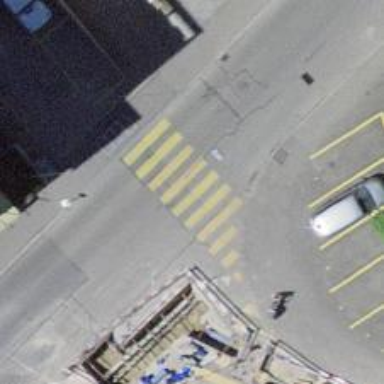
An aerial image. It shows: Uncontrolled zebra crossing on the road.